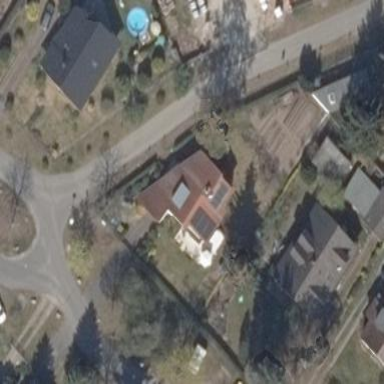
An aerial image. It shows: Gabled roof house.